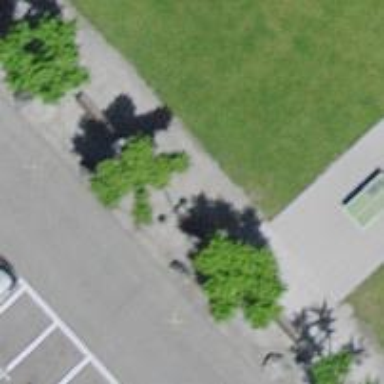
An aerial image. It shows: Brown bench.